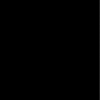
Label: dusty